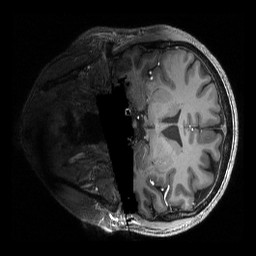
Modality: T1w
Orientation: coronal
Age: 24
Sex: female
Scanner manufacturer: siemens
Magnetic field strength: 6.98 T
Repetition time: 2.53 s
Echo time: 0.00176 s